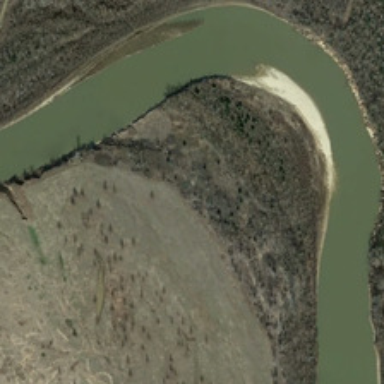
Many green trees and meadows are in two sides of a curved river .